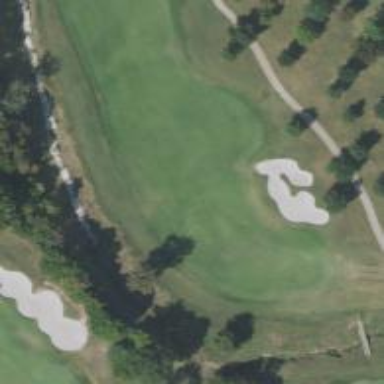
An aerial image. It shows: View of golf hole.